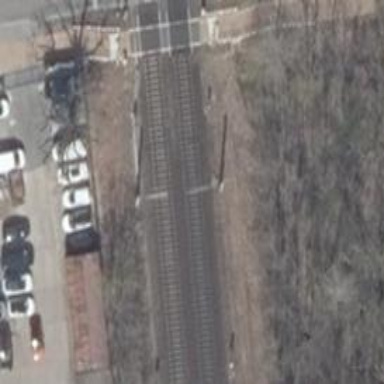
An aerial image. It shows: Milestone along the railway track with catenary mast.